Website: macys
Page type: payment
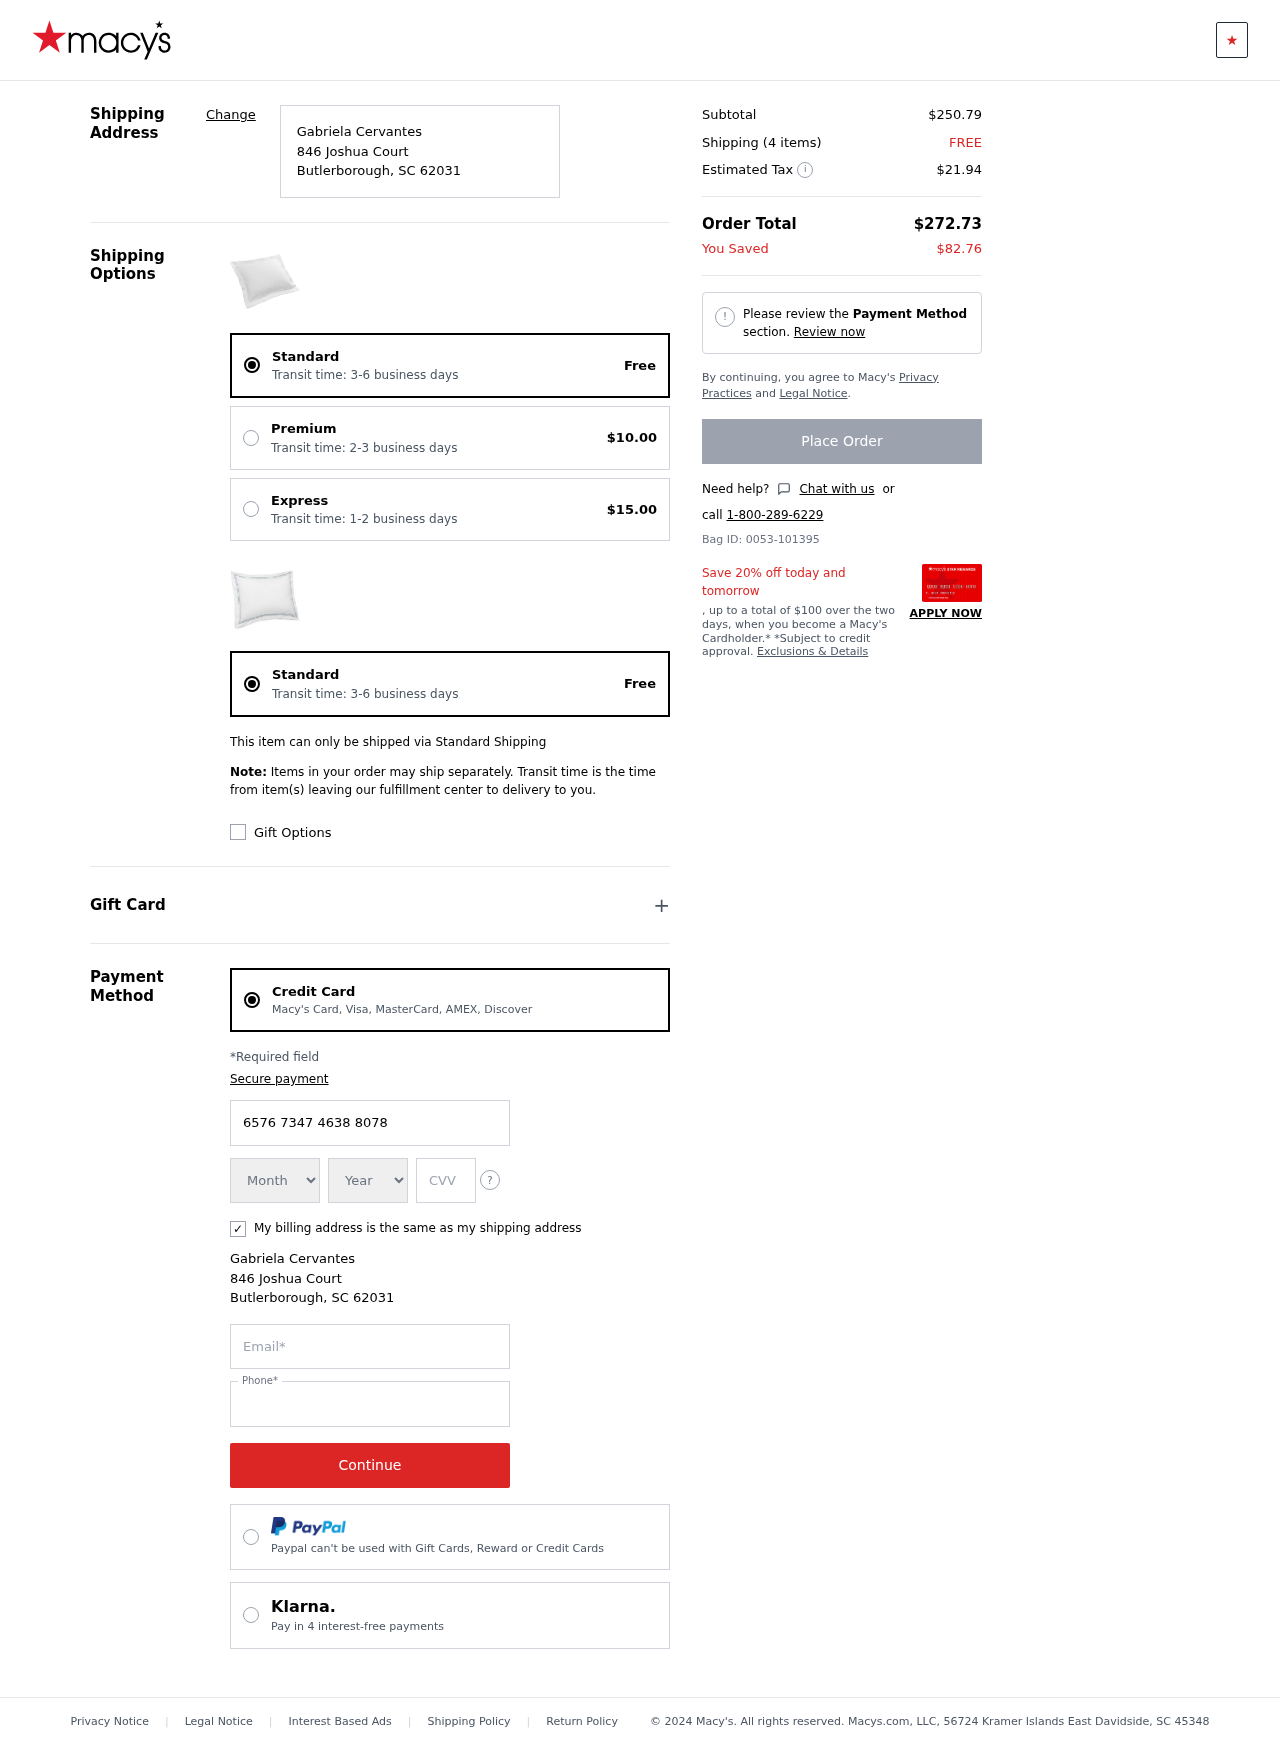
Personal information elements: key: PII_CARD_CVV
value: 521
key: PII_CARD_EXPIRY_MONTH
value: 01
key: PII_CARD_EXPIRY_YEAR
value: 26
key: PII_CARD_NUMBER
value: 6576 7347 4638 8078
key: PII_CITY
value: Butlerborough
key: PII_EMAIL
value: gabrielacervantes@yahoo.com
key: PII_FULLNAME
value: Gabriela Cervantes
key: PII_PHONE
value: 9933377368
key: PII_POSTCODE
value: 62031
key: PII_STATE_ABBR
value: SC
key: PII_STREET
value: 846 Joshua Court
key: PII_FULLNAME2
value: Gabriela Cervantes
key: PII_STREET2
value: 846 Joshua Court
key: PII_CITY2
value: Butlerborough
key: PII_STATE_ABBR2
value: SC
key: PII_POSTCODE2
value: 62031
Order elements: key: ORDER_DELIVERY_DATE
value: Transit time: 3-6 business days
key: ORDER_SHIPPING_STANDARD
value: Free
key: ORDER_SHIPPING_PREMIUM
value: $10.00
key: ORDER_SHIPPING_EXPRESS
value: $15.00
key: ORDER_DELIVERY_DATE2
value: Transit time: 3-6 business days
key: ORDER_SHIPPING_STANDARD2
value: Free
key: ORDER_SUBTOTAL
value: $250.79
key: ORDER_NUM_ITEMS
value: Shipping (4 items)
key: ORDER_SHIPPING_COST
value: FREE
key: ORDER_TAX
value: $21.94
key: ORDER_TOTAL
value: $272.73
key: ORDER_SAVINGS
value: $82.76
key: ORDER_ID
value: Bag ID: 0053-101395